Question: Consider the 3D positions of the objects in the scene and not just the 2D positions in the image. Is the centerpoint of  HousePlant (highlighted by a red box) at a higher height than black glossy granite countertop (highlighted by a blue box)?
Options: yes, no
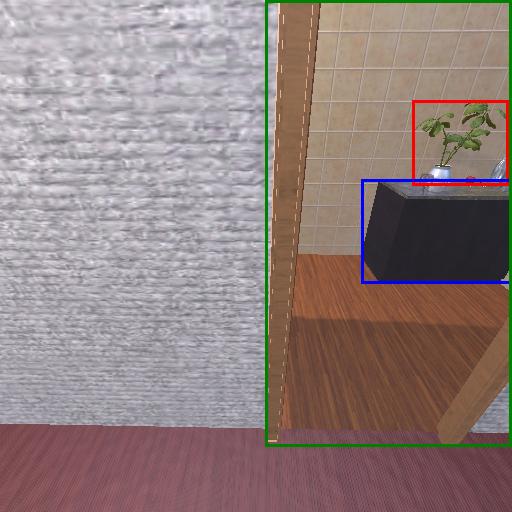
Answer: yes